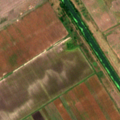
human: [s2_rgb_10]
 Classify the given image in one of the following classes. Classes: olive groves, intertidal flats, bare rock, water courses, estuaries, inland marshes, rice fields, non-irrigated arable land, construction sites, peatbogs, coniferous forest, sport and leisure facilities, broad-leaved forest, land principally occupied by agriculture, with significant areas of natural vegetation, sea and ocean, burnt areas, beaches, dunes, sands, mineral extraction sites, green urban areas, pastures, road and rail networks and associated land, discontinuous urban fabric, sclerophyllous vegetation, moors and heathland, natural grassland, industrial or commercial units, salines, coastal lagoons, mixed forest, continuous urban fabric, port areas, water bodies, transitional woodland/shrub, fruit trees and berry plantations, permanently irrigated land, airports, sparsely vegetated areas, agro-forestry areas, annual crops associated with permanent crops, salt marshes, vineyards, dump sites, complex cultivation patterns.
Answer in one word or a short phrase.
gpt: non-irrigated arable land, pastures